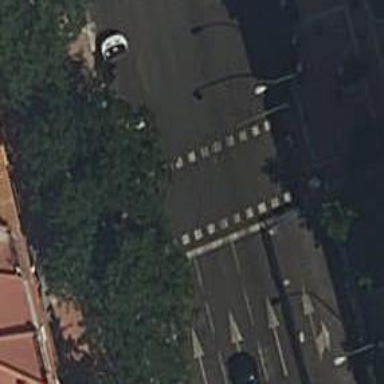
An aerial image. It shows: Road crossing with traffic signals.